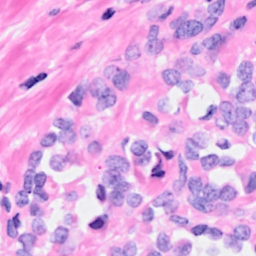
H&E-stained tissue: Breast